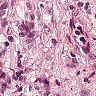
Metastatic tissue present: yes